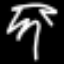
Label: palm tree